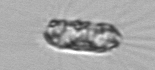
Label: Corethron_hystrix